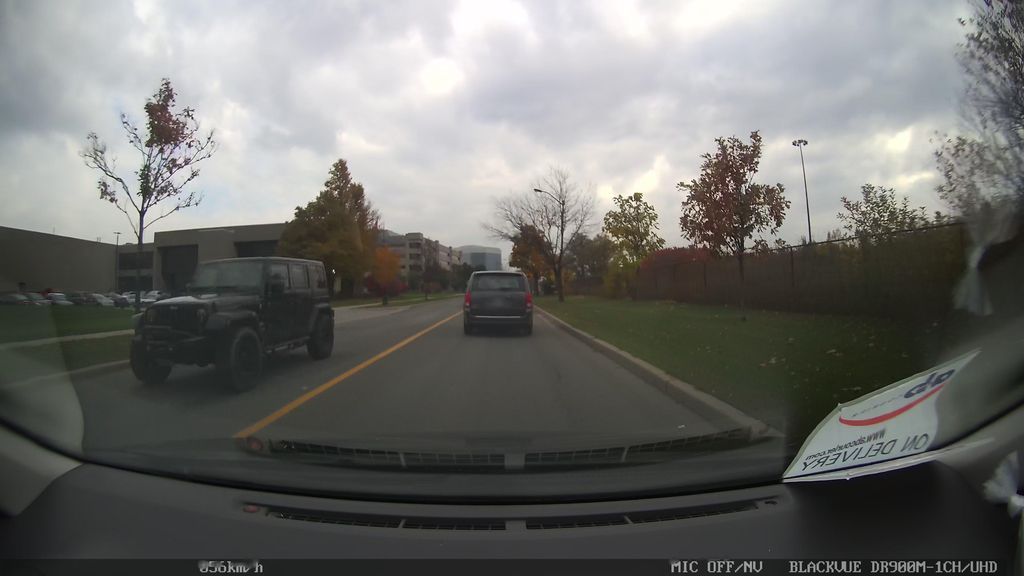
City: toronto